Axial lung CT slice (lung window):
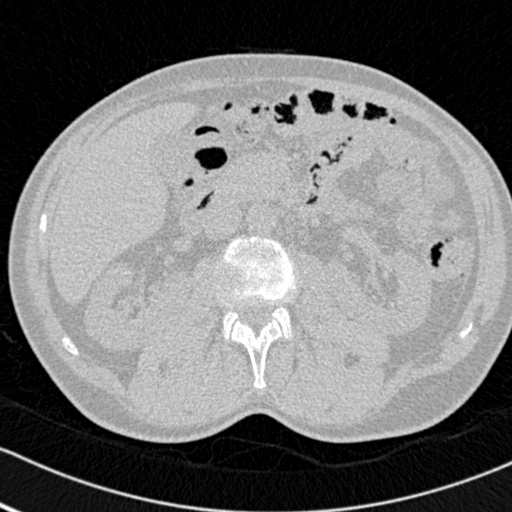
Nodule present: no